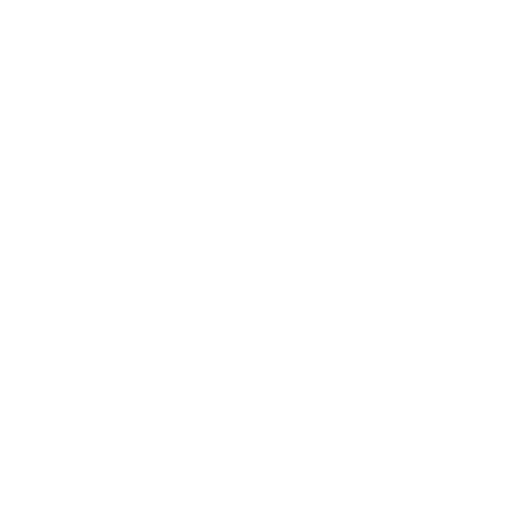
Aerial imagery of island in Alaska named Block Island containing only unknown